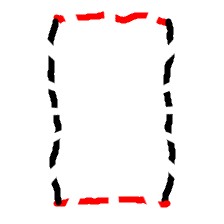
Shape: rectangle